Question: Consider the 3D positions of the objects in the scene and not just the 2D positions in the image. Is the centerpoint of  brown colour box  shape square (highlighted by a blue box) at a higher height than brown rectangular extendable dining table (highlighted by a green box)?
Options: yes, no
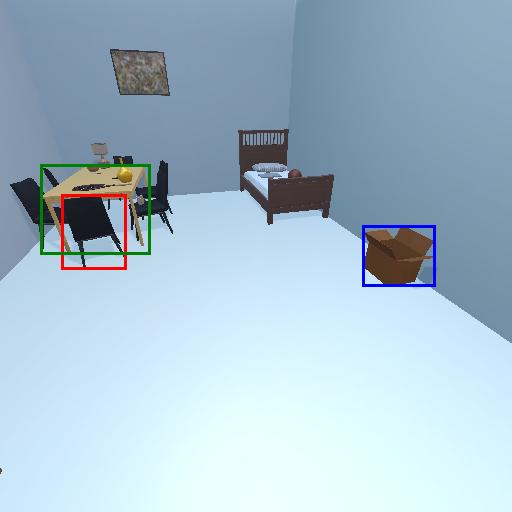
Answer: yes